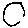
Label: circle